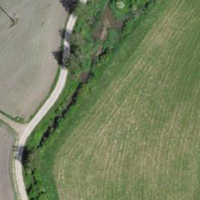
EUNIS habitat code: 52
Species observed at this site:
Pseudochorthippus parallelus
Pholidoptera griseoaptera
Cornus sanguinea
Gomphocerippus rufus